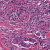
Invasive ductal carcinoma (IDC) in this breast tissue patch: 1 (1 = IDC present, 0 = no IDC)